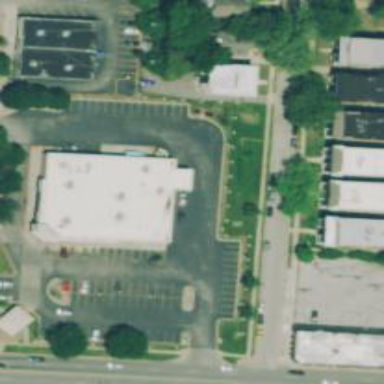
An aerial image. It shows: Pharmacy providing healthcare services.